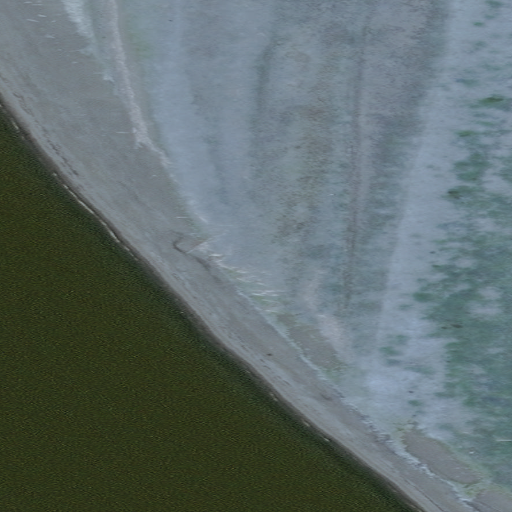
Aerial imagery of cape in Alaska named Cape Krusenstern containing only unknown